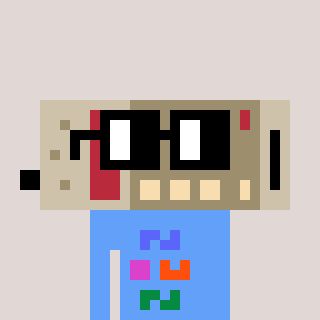
a pixel art character with square black glasses, a cordless phone-shaped head and a blue-colored body on a warm background